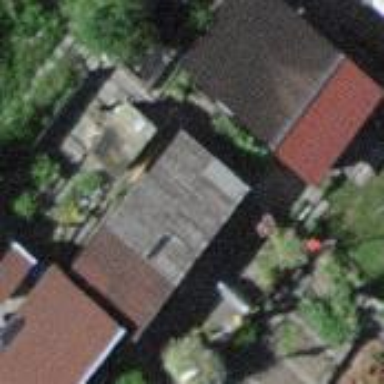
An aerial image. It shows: Allotment house.